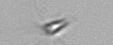
Label: Calciopappus